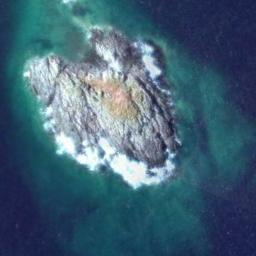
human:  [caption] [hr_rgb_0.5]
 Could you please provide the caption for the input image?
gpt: The land on the island is uneven .

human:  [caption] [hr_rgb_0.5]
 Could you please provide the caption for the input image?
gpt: The stone island with a large reef is surrounded by deep blue waters .

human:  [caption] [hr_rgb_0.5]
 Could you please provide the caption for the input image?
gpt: The islands are not large .

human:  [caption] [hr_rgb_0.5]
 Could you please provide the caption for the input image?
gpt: The almost circular yellow-brown island is surrounded by blue sea water, With white sandy beaches on the periphery and rare green vegetation .

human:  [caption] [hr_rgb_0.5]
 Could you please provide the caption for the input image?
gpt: The island with mountains and white rocks is surrounded by green water .